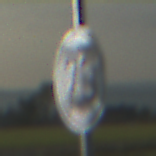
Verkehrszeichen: EndeGeschwindigkeit70
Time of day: MorningAfternoon
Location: Outdoor (Nature)
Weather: Clear
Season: NotSpecified
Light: Natural